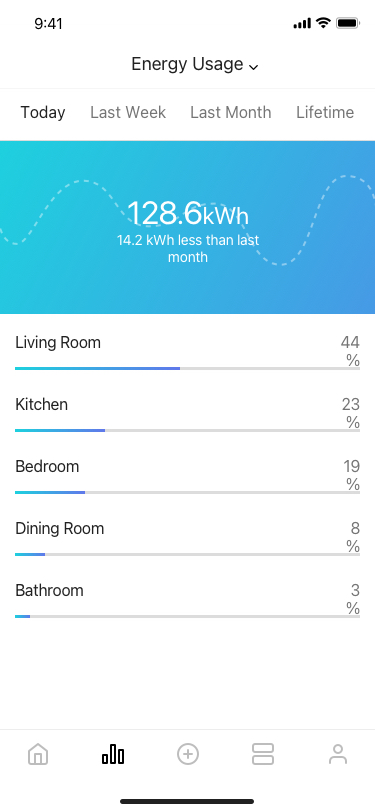
Text in this UI design:
44%
Living Room
23%
Kitchen
19%
Bedroom
8%
Dining Room
3%
Bathroom
128.6kWh
14.2 kWh less than last month
Today
Last Week
Last Month
Lifetime